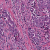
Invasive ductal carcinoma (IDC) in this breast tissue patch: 1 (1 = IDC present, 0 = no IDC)